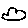
Label: cloud